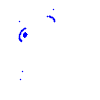
Particle: pion